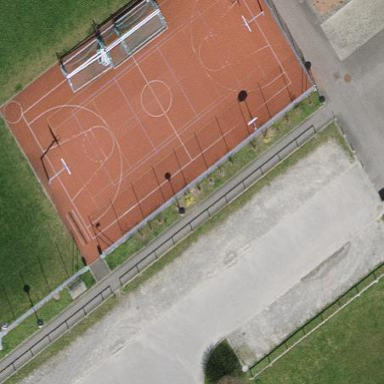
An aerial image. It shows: Basketball court on leisure land pitch.